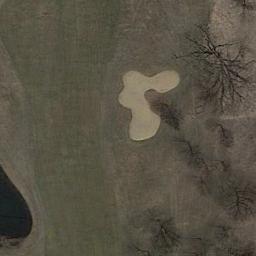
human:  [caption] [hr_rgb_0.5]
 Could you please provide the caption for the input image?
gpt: There is a bunker and lake and many withered trees on a large lawn on the golf course .

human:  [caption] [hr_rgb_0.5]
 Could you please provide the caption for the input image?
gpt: There are many trees near the golf course .

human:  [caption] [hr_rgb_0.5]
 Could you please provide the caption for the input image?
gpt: There are three bunkers and a winding road in this area .

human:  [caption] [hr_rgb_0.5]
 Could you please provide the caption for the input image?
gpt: The golf course has a lake, A fairway, Some bare barrier trees and a sandpit .

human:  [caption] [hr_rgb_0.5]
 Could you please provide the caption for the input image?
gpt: There are some withered trees with a bunker beside on the golf course .